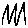
Label: zigzag